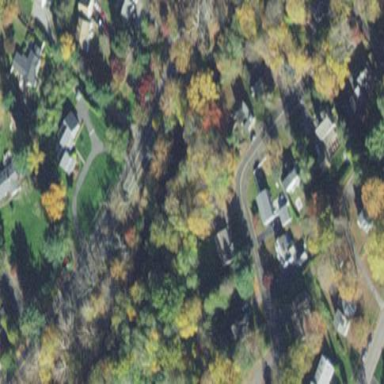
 designated as Existing Preserved Open Space."